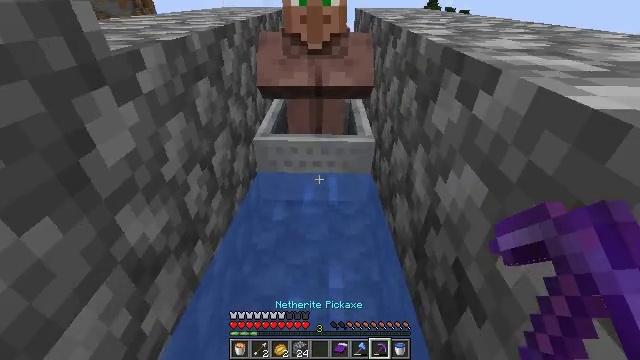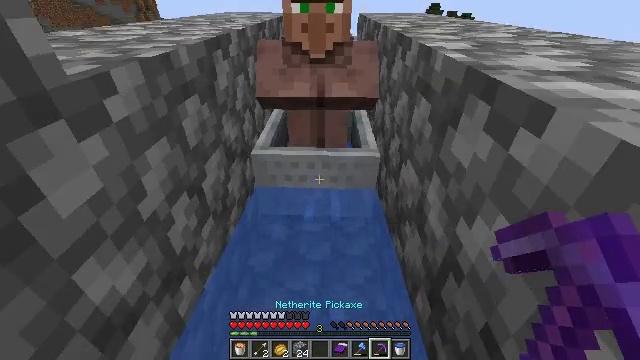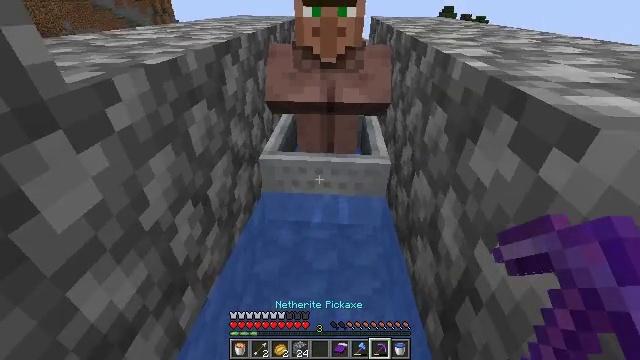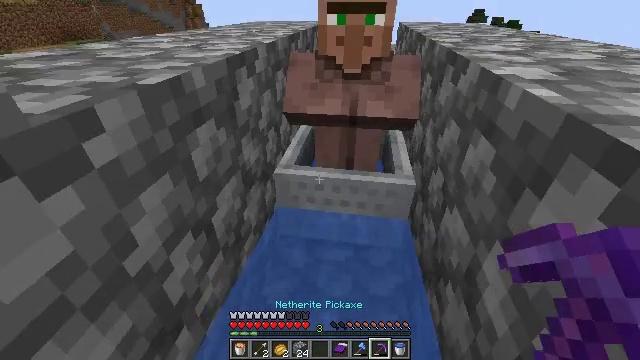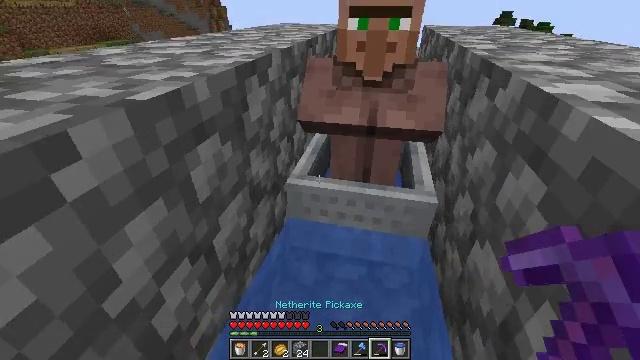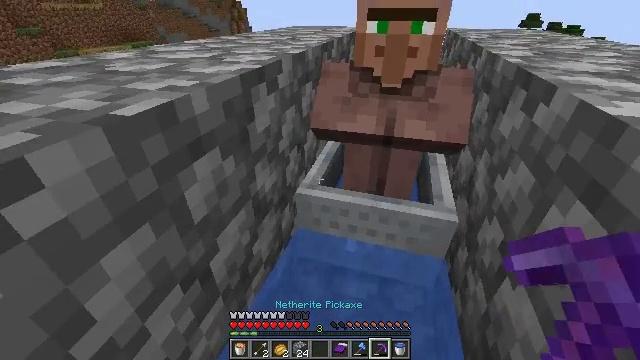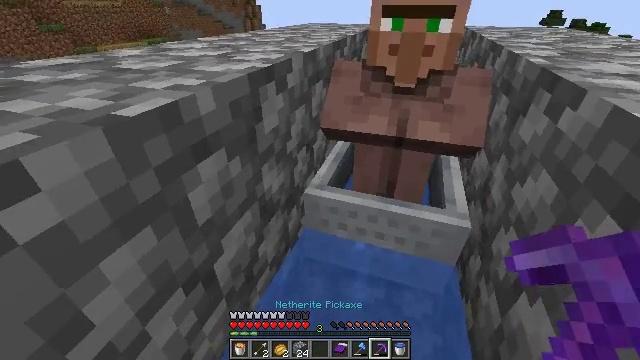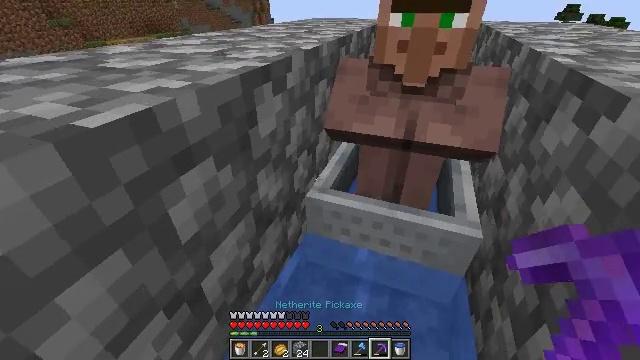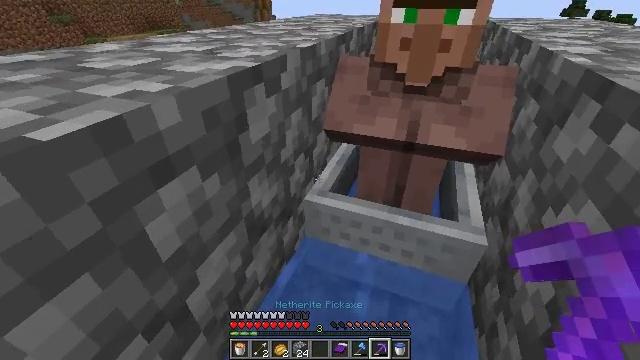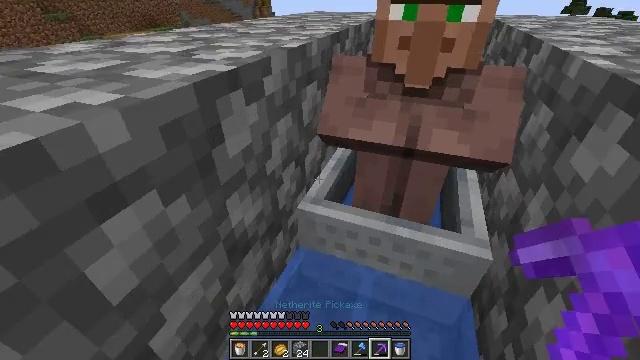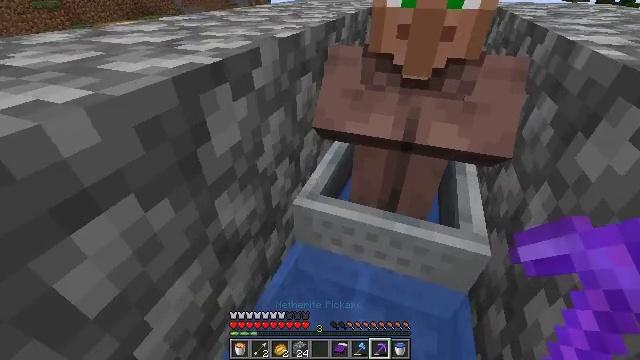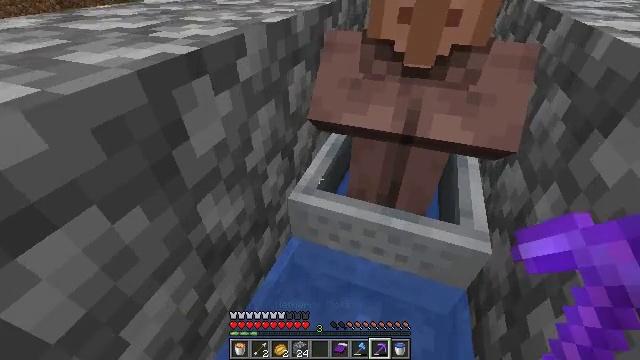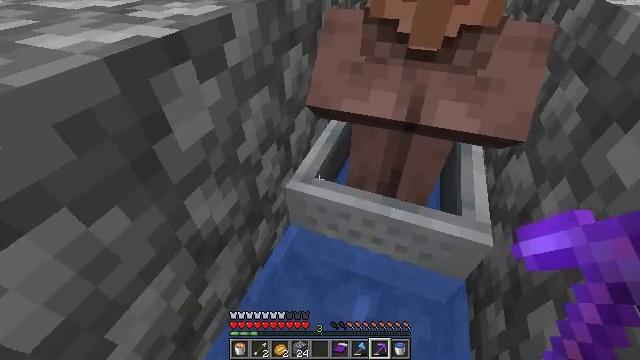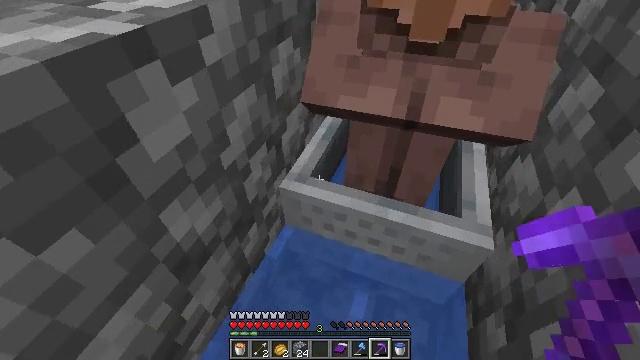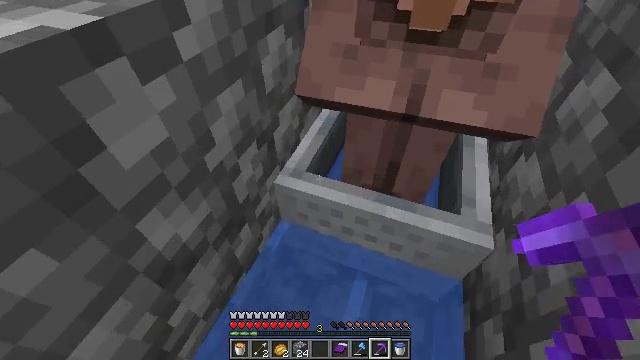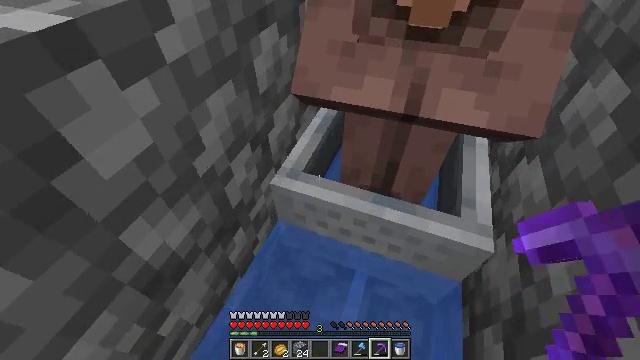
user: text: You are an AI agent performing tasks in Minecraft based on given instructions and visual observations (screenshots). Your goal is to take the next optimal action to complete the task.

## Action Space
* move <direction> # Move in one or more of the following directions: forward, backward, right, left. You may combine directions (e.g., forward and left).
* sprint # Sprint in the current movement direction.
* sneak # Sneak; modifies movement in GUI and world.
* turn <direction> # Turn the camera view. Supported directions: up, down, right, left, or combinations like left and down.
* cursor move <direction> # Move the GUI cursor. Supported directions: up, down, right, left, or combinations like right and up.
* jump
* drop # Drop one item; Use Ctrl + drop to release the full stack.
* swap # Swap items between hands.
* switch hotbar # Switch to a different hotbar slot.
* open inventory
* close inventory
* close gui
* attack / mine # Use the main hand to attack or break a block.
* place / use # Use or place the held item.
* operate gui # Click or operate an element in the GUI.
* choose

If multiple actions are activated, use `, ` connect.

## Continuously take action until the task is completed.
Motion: motion action
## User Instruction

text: Break the cobblestone to create a path.
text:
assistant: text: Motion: no_op
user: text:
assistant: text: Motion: turn left
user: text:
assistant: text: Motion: turn left
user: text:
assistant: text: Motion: turn left
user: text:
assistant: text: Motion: turn left
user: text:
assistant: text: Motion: turn left
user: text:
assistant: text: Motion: turn left
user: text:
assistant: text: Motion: no_op
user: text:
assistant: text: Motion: no_op
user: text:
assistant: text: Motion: turn down
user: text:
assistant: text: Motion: turn down
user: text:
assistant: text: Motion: turn down
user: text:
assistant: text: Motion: turn down
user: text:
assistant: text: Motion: turn down
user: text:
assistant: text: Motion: no_op
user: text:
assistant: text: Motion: attack / mine
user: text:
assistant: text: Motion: attack / mine
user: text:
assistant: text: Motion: attack / mine
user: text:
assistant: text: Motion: turn down
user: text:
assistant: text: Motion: turn left and down
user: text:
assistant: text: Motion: turn left and down
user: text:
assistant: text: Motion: turn left and down
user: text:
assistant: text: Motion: no_op
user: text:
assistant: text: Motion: turn left and down
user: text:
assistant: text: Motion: turn left and down
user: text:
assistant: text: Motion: no_op
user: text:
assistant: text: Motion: no_op
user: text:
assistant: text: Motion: no_op
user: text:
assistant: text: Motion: no_op
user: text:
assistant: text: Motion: no_op